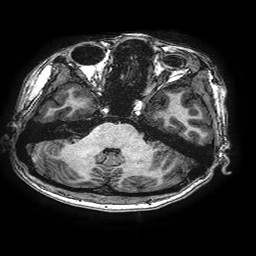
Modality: T1w
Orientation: coronal
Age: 16
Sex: female
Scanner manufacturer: ge
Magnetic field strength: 3 T
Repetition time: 0.00766 s
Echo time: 0.003476 s